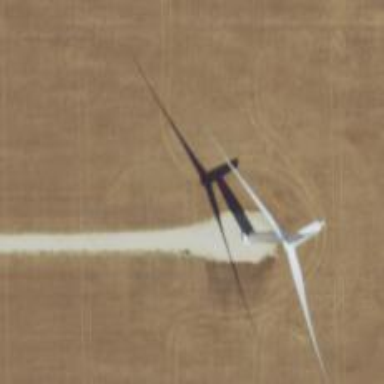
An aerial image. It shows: Wind generator powered by horizontal axis wind turbine.